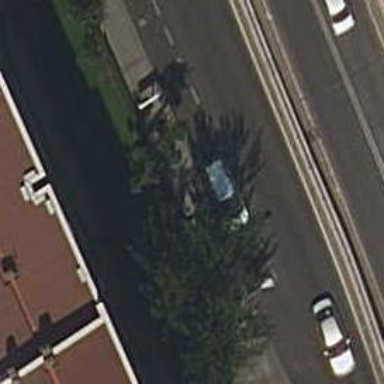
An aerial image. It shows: Taxi stand.